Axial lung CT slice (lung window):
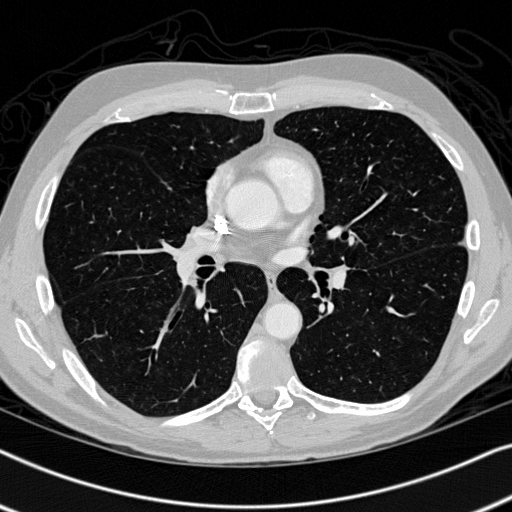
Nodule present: no